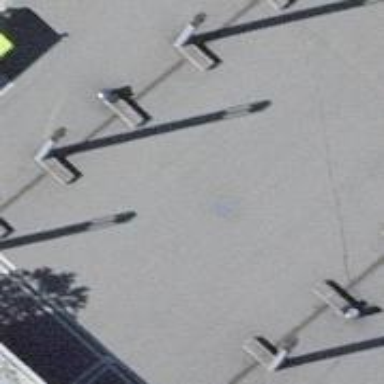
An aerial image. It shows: Bus station.